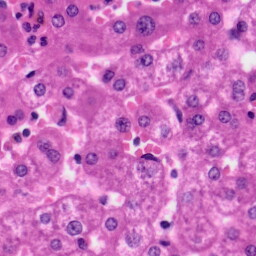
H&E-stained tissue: Liver